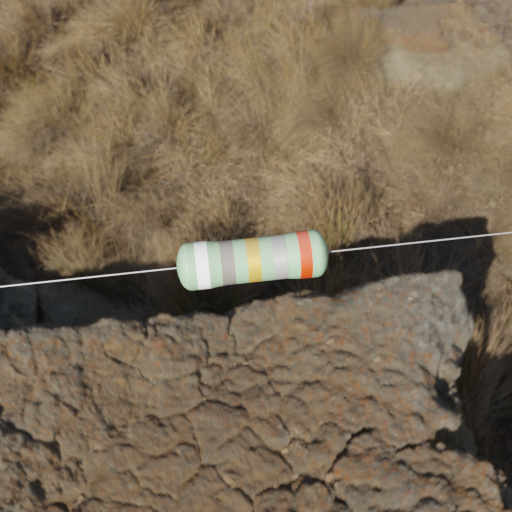
Resistor colour bands (in order): white, gray, gold, silver, red